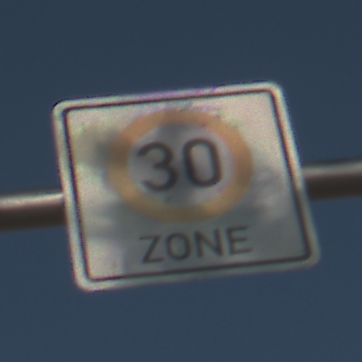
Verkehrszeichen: BeginnZone30
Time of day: MorningAfternoon
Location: Outdoor (Nature)
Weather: PartlyCloudy
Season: NotSpecified
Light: Natural